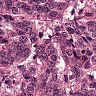
Metastatic tissue present: yes